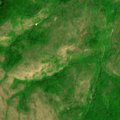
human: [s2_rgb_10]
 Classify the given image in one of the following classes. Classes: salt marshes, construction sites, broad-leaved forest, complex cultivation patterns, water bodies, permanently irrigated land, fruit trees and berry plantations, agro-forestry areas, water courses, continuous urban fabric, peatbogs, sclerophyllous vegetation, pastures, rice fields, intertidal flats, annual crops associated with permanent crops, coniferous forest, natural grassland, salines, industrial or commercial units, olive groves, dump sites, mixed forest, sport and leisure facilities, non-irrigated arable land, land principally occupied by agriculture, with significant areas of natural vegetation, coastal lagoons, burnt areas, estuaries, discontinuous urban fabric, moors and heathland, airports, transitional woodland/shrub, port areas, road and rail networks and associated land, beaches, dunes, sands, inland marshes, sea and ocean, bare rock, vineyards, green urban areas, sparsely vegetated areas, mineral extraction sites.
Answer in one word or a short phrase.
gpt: broad-leaved forest, natural grassland, transitional woodland/shrub